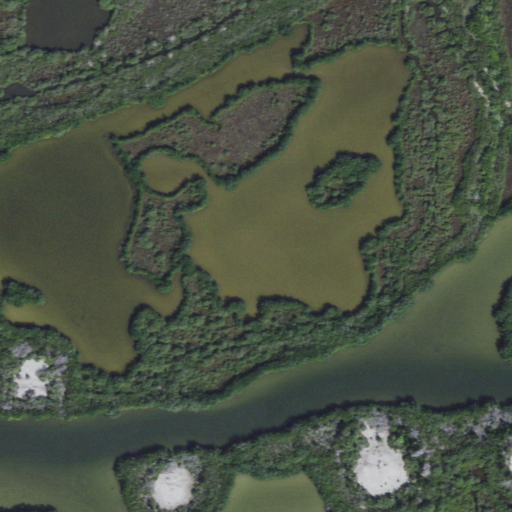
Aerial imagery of island in Florida named Thousand Islands containing open water, herbaceous wetlands, and woody wetlands